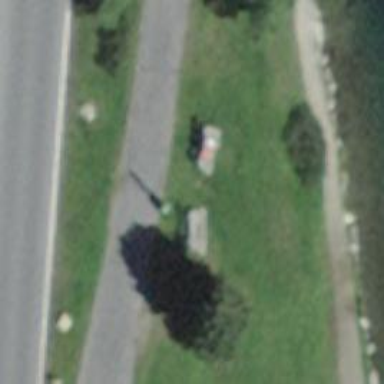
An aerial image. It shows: Burlywood bench for relaxation.